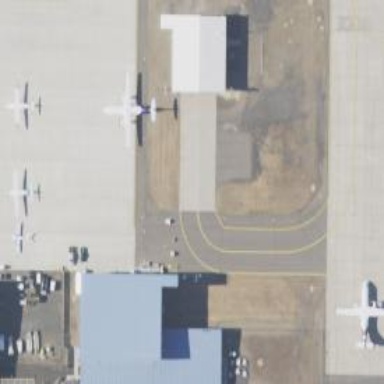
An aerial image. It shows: View of taxiway at the airport.